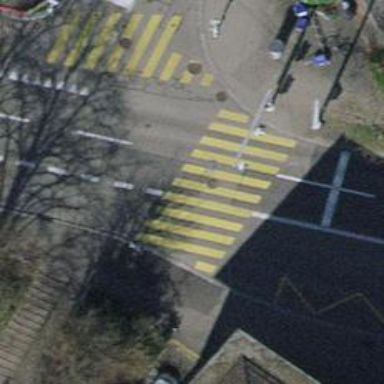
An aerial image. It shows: Zebra crossing with traffic signals.